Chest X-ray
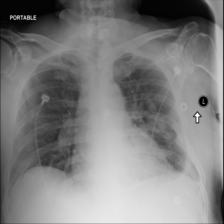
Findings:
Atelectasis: negative
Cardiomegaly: negative
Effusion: positive
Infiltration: negative
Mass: positive
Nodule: positive
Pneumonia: negative
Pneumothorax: negative
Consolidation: negative
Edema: negative
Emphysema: negative
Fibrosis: negative
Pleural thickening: negative
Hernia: negative